Interaction volume radius: 10 \u00c5
Interaction volume height: 25 \u00c5
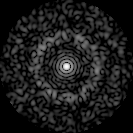
Disorder parameter: 0.8166